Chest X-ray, PA view. Patient: 61 years old, sex M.
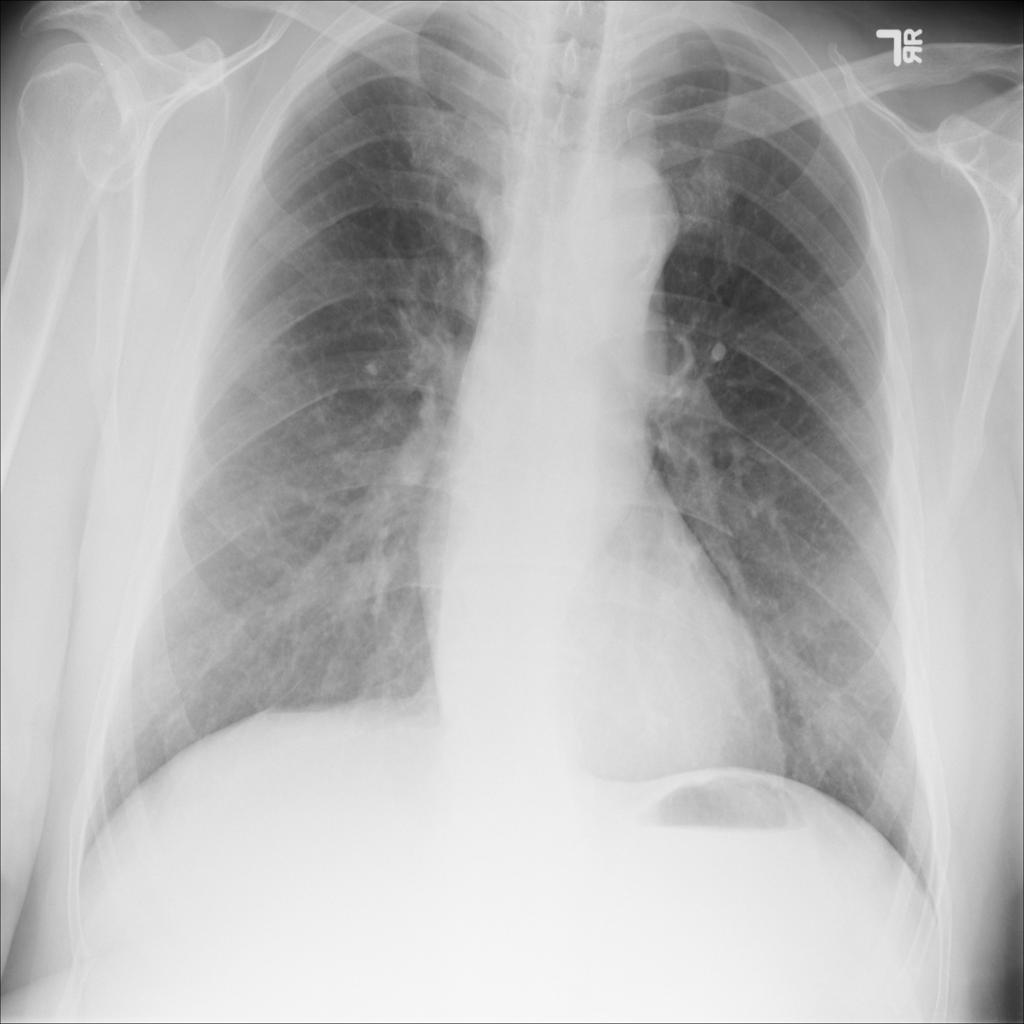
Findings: Emphysema